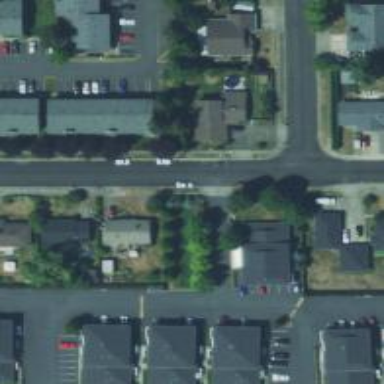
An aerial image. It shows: Living street.